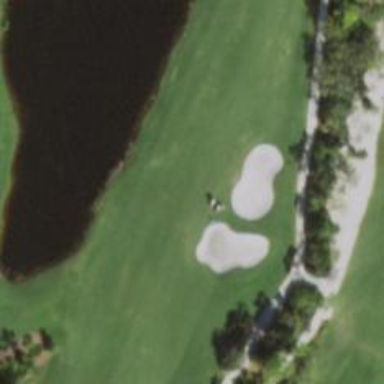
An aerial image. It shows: View of golf hole.